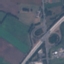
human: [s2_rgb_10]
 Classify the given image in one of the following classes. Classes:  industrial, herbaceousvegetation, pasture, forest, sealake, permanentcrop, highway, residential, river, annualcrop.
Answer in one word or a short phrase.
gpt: Highway